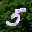
Label: 5